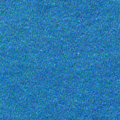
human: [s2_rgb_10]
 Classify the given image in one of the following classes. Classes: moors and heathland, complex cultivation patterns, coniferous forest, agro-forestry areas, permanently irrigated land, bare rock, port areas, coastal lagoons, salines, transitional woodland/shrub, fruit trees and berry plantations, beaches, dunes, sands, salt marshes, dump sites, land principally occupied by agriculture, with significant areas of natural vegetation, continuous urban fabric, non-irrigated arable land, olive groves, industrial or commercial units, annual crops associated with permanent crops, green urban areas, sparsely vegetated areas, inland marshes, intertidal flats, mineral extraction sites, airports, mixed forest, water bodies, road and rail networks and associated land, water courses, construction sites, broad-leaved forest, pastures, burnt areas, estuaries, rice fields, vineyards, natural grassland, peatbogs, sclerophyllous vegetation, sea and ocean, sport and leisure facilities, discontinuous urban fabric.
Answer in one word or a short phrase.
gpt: sea and ocean